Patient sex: F
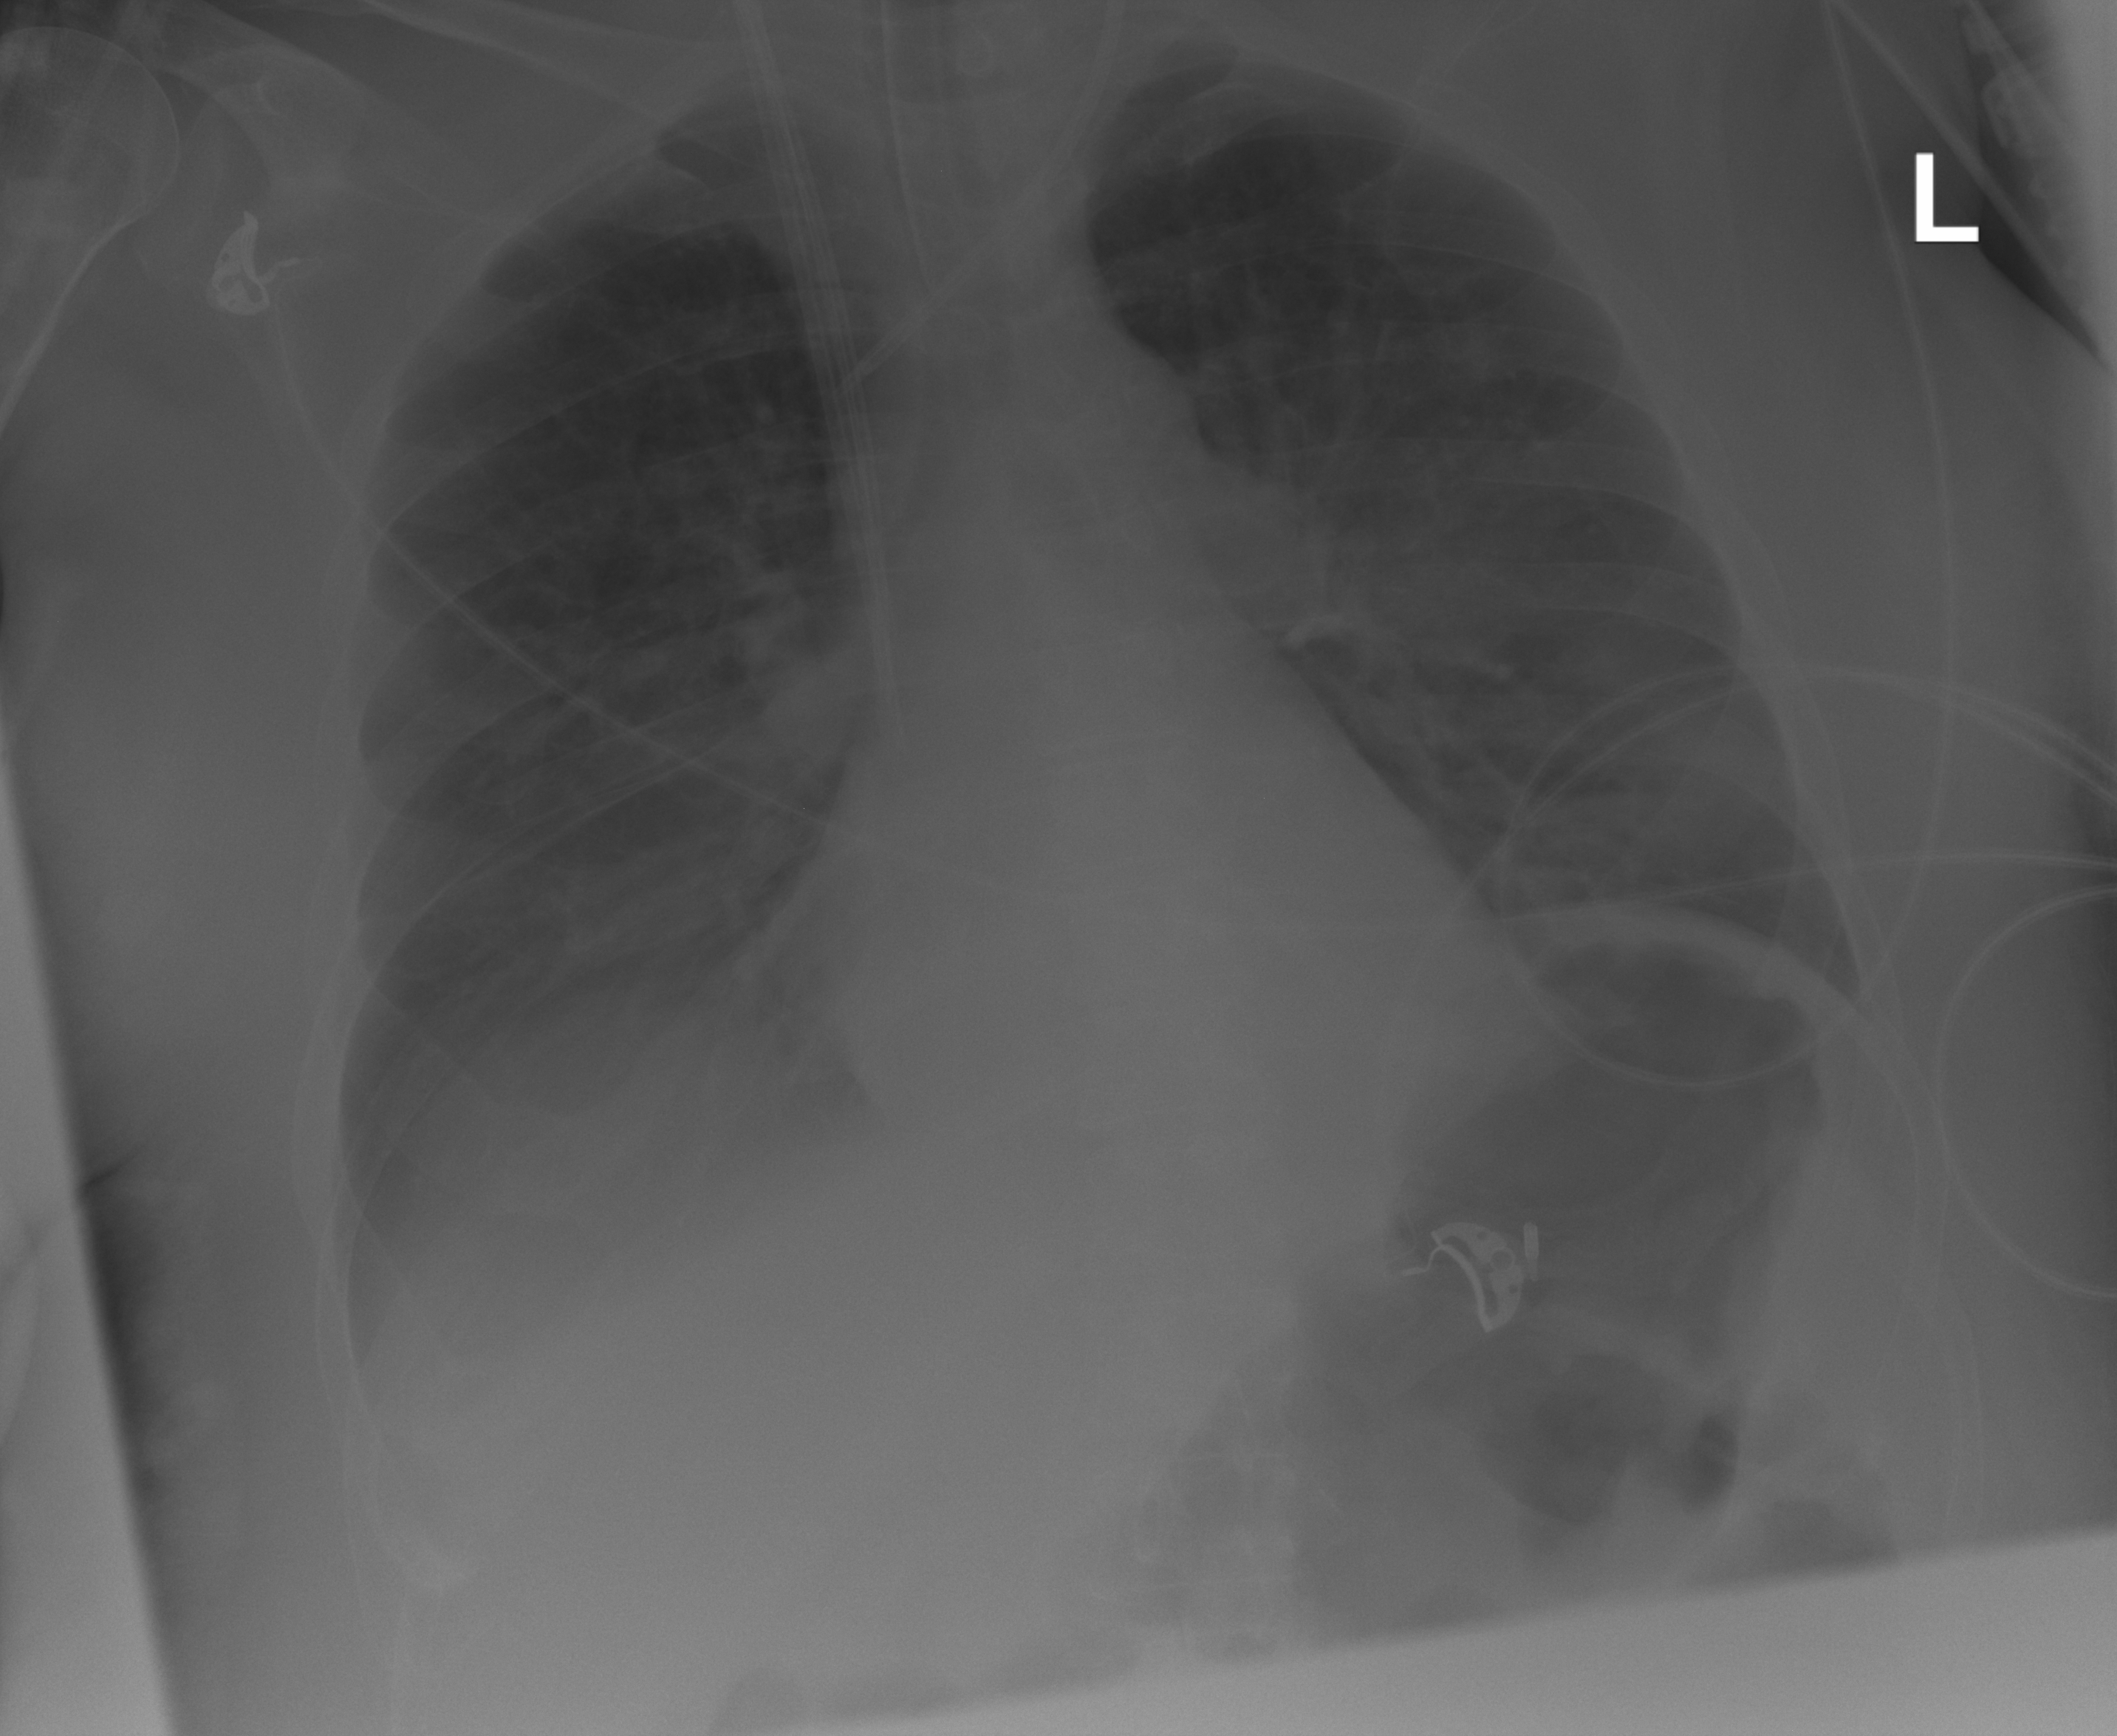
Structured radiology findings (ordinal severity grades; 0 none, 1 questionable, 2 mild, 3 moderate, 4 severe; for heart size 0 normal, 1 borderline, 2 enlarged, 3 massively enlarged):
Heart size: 0
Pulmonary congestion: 0
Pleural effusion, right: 3
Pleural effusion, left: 2
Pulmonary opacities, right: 2
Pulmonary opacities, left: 2
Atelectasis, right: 2
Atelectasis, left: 2